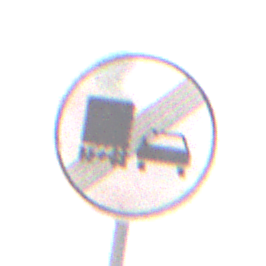
Verkehrszeichen: EndeUeberholverbotKraftfahrzeuge
Umgebung: Outdoor, Nature
Tageszeit: Midday
Wetter: Clear
Licht: Natural
Jahreszeit: NotSpecified
Kontrast: HighContrast